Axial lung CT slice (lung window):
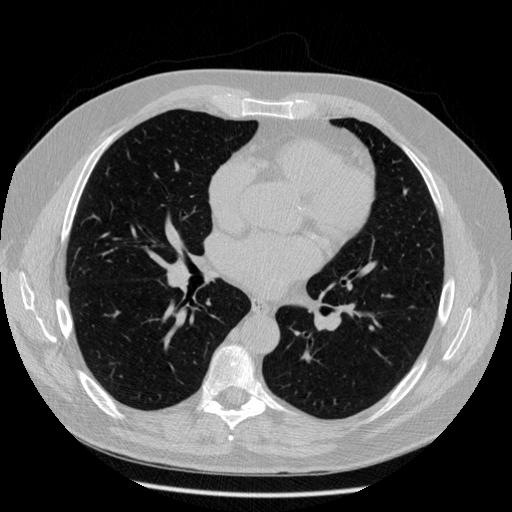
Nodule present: no